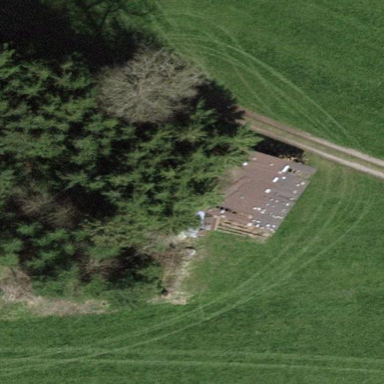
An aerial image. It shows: Weather shelter used as amenity.